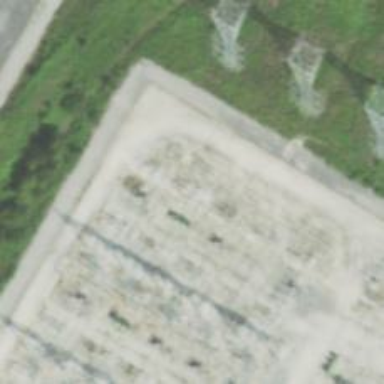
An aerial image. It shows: Switch used for power control.